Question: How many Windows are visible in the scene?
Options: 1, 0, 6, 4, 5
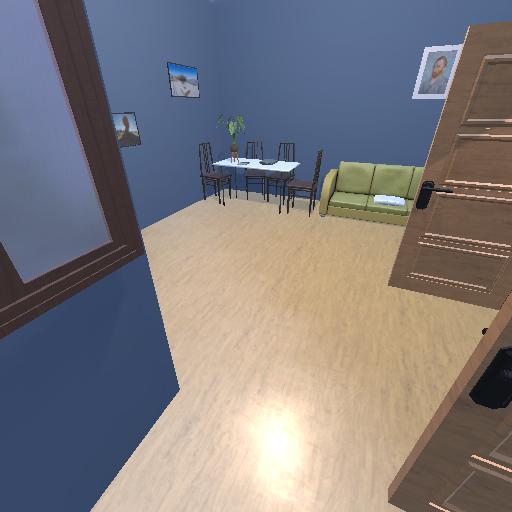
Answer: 1